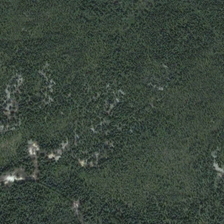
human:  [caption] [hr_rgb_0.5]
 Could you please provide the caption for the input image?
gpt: there are pieces of bareland in the forest .

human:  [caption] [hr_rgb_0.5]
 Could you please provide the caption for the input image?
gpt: there are pieces of bareland in the forest .

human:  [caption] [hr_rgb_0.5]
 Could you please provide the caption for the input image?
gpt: there are pieces of bareland in the forest .

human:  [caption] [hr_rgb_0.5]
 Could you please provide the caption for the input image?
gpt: a lush dark green forest can be seen with several small pitches of bareland scattered in it .

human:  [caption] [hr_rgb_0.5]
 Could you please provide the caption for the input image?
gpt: many green trees are in a piece of forest .